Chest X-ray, AP view. Patient: 89 years old, sex M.
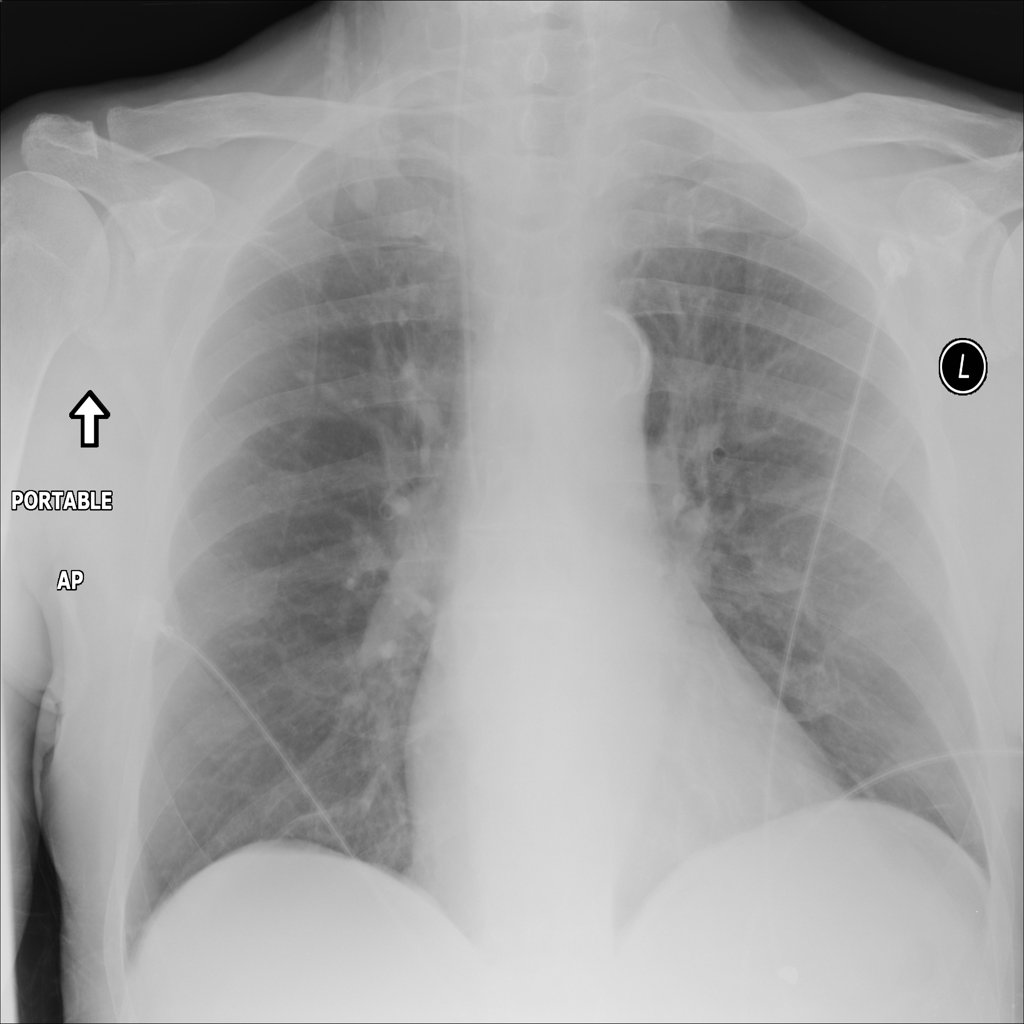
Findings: No Finding